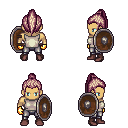
a pixel art fantasy rpg character, male body template, human, tanned skin, white sleeveless shirt, metal pants, white blonde long topknot hairstyle, gold gloves, maroon shoes, shield, four views (front, back, left, right), 2x2 character sprite sheet, small pixel art, hard edges, no anti-aliasing